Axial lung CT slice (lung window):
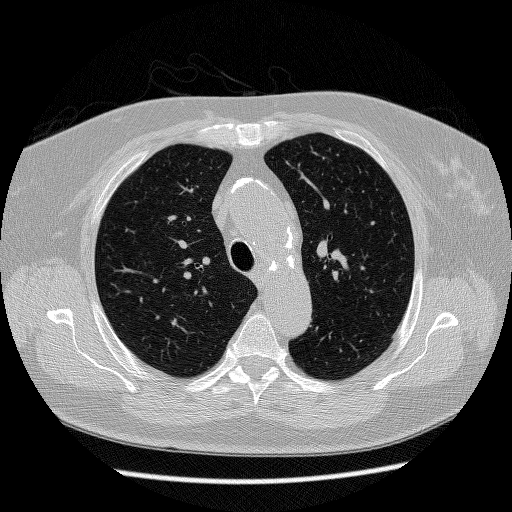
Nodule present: no